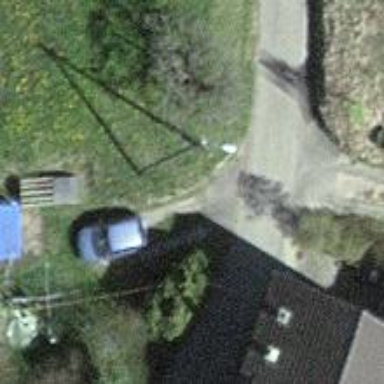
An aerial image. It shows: Power pole.